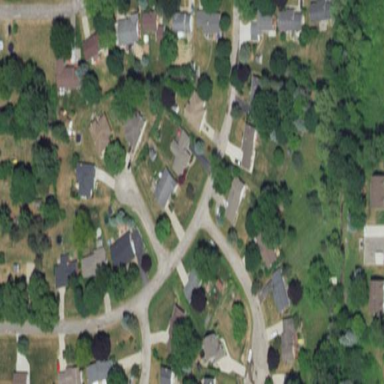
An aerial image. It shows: Single-family residential area.